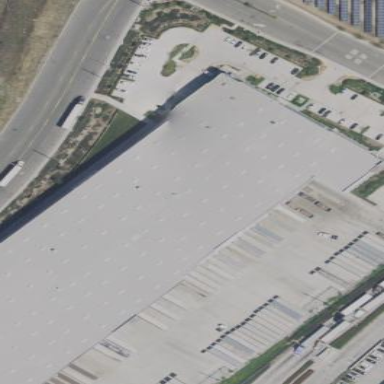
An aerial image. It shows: Warehouse.